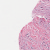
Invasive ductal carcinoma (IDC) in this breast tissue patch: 0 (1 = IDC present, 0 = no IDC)